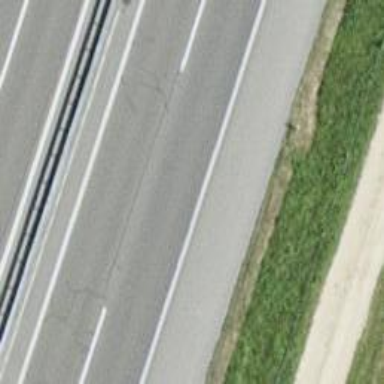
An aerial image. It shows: Asphalt motorway.